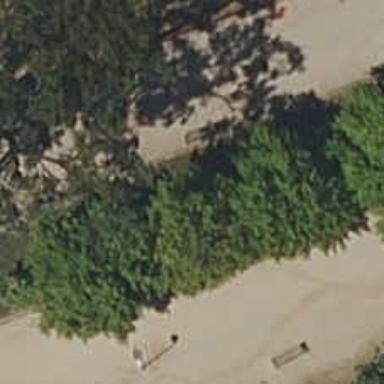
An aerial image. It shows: Picnic table located in leisure land area.